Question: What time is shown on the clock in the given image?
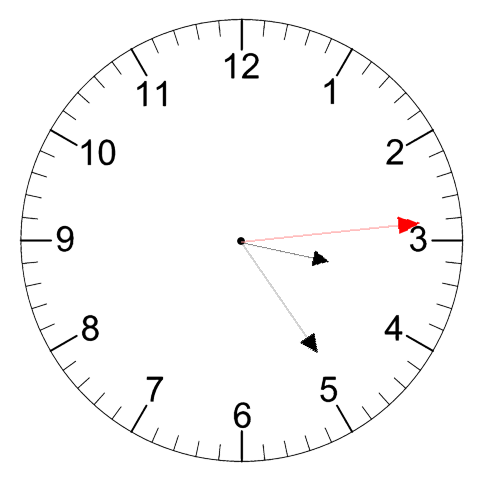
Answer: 03:24:14